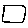
Label: square